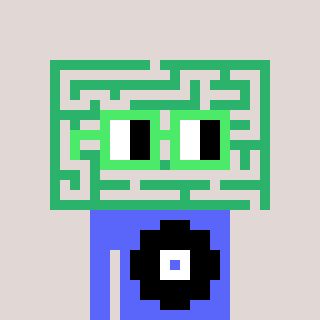
a pixel art character with square light green glasses, a maze-shaped head and a purple-colored body on a warm background